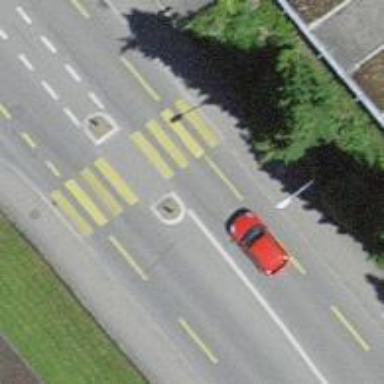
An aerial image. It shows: Uncontrolled zebra crossing with pedestrian island.